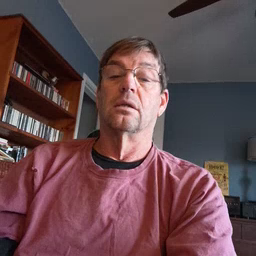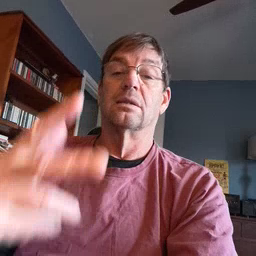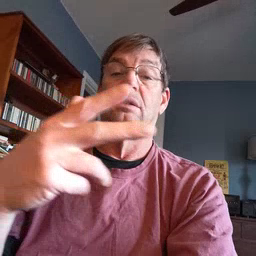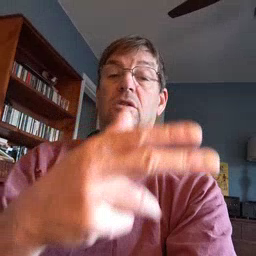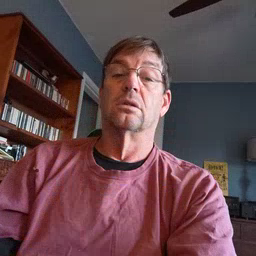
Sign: scissors